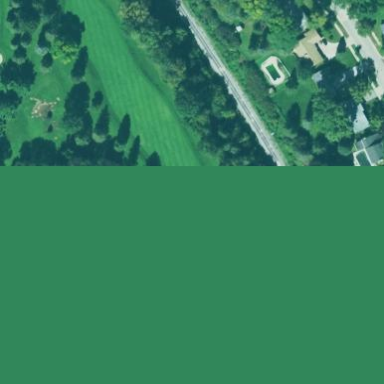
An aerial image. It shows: Grassy area designated as golf fairway.